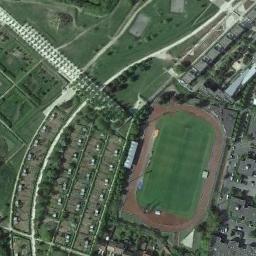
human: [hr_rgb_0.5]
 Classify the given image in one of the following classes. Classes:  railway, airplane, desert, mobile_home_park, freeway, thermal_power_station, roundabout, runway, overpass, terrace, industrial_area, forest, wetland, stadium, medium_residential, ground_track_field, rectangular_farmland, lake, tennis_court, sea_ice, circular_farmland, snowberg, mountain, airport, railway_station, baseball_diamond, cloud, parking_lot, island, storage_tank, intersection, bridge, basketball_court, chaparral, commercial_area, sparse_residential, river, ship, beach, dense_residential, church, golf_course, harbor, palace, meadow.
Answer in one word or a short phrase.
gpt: ground_track_field